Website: macys
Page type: cross-sells
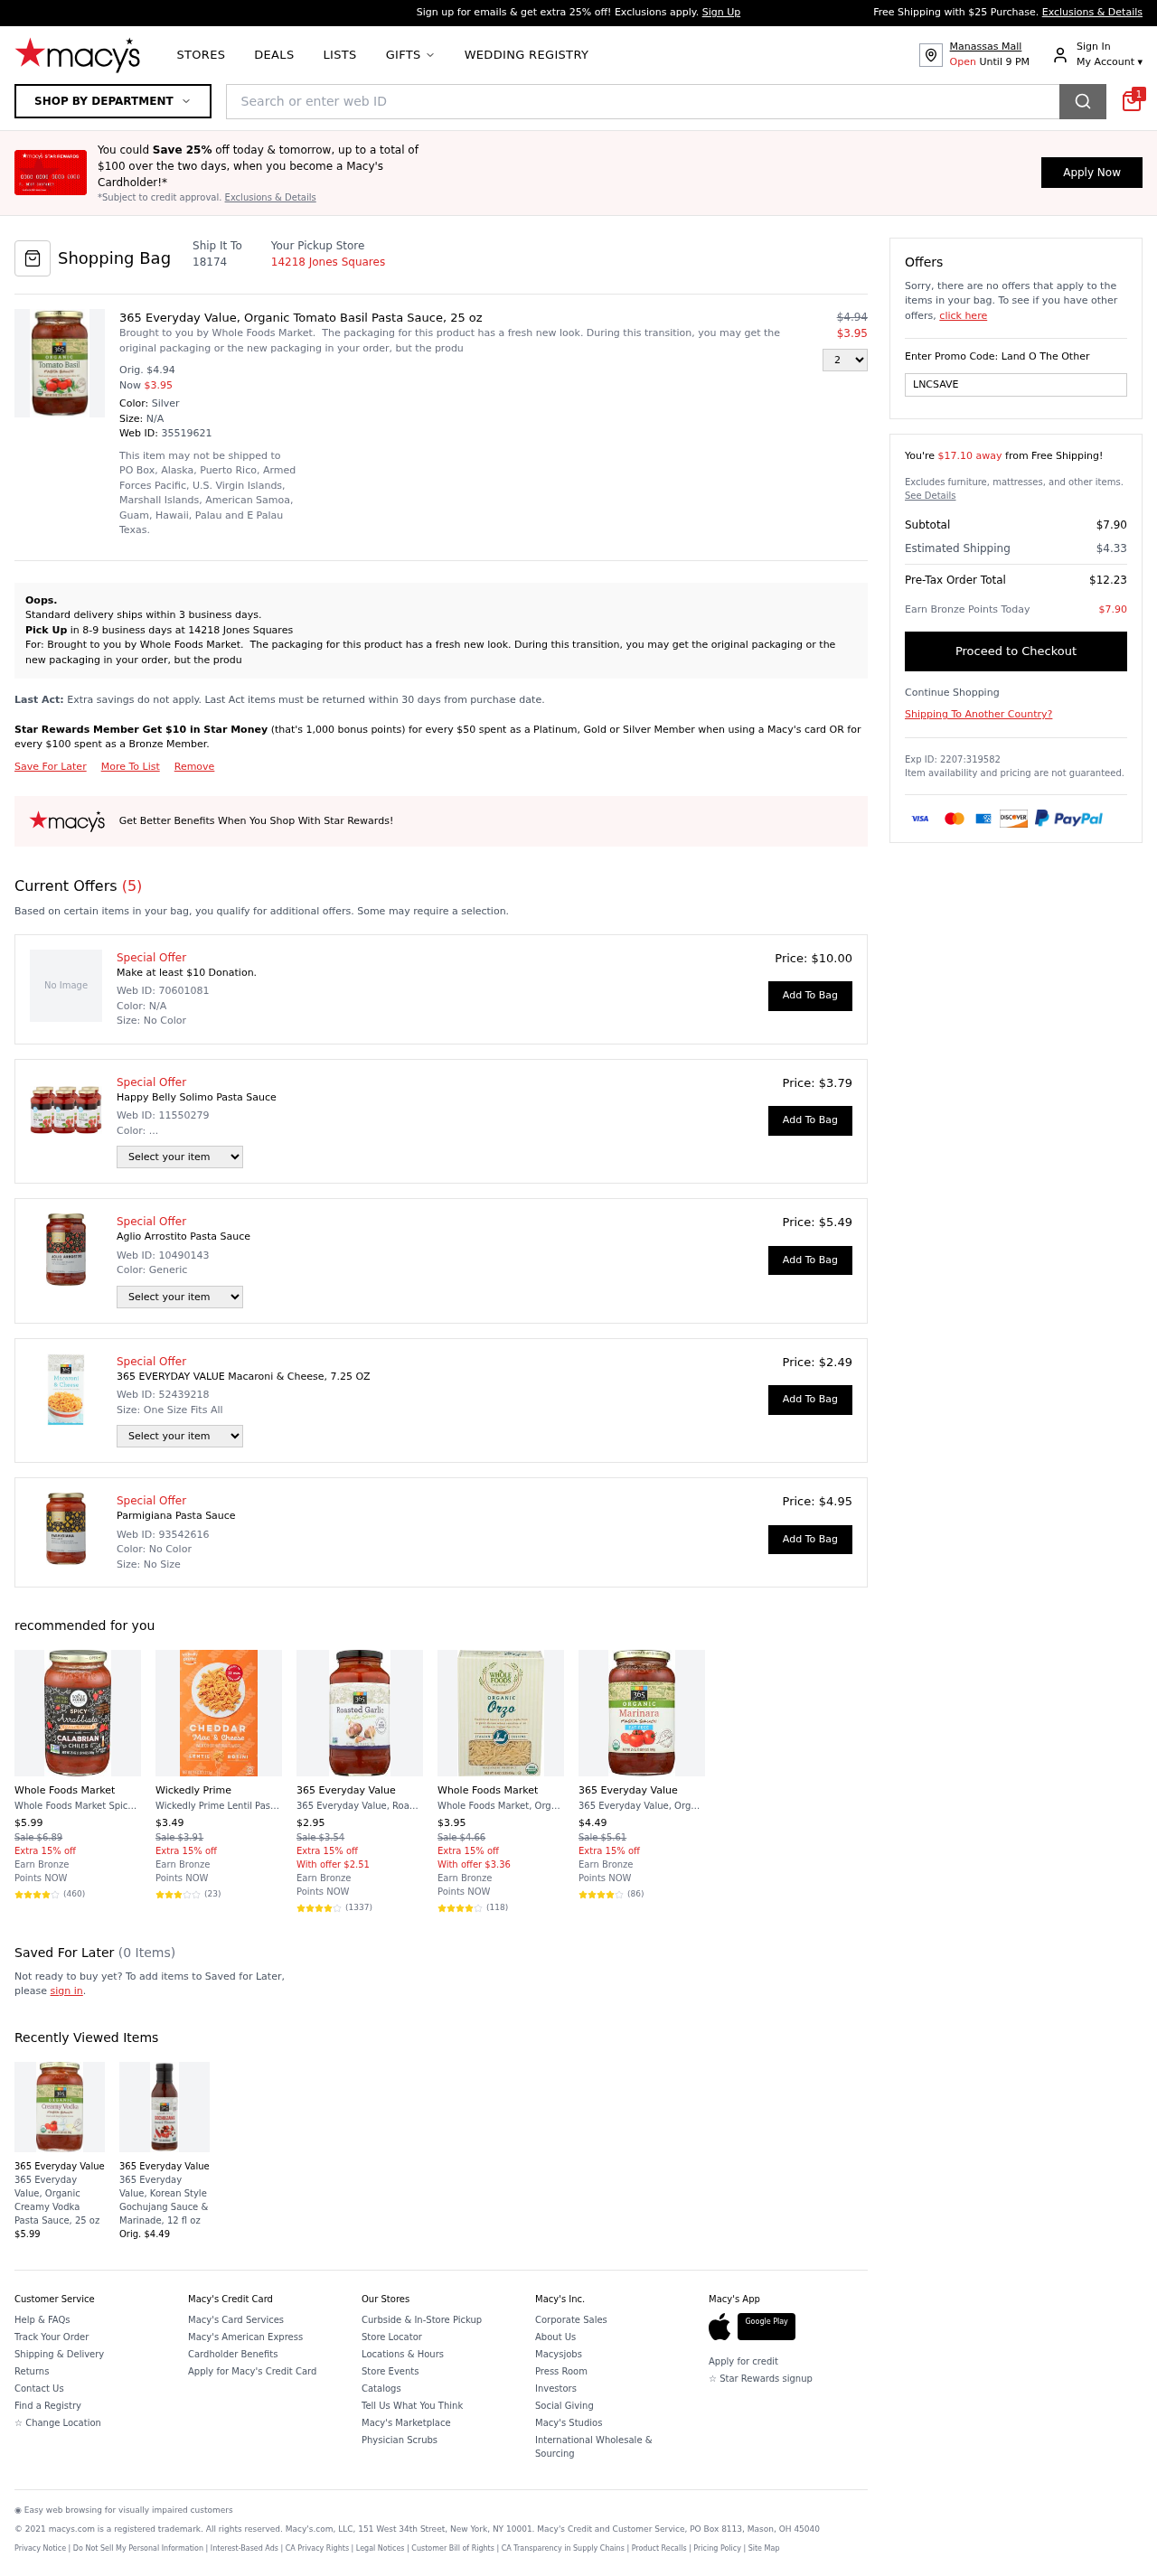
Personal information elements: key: PII_LOCATION1_STREET
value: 14218 Jones Squares
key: PII_POSTCODE
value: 18174
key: PII_PROMO_CODE
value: LNCSAVE
Product elements: key: PRODUCT10_BRAND
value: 365 Everyday Value
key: PRODUCT10_NAME
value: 365 Everyday Value, Organic Marinara Pasta Sauce, Fat Free, 25 oz
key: PRODUCT10_NUM_RATINGS
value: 86
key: PRODUCT10_PRICE
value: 4.49
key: PRODUCT10_RATING
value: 4.5
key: PRODUCT11_BRAND
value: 365 Everyday Value
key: PRODUCT11_NAME
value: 365 Everyday Value, Organic Creamy Vodka Pasta Sauce, 25 oz
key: PRODUCT11_PRICE
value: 5.99
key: PRODUCT12_BRAND
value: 365 Everyday Value
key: PRODUCT12_NAME
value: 365 Everyday Value, Korean Style Gochujang Sauce & Marinade, 12 fl oz
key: PRODUCT12_PRICE
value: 4.49
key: PRODUCT1_DESC
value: Brought to you by Whole Foods Market.  The packaging for this product has a fresh new look. During this transition, you may get the original packaging or the new packaging in your order, but the produ
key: PRODUCT1_NAME
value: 365 Everyday Value, Organic Tomato Basil Pasta Sauce, 25 oz
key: PRODUCT1_PRICE
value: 3.95
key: PRODUCT1_QUANTITY
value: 2
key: PRODUCT2_NAME
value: Happy Belly Solimo Pasta Sauce
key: PRODUCT2_PRICE
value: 3.79
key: PRODUCT3_NAME
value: Aglio Arrostito Pasta Sauce
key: PRODUCT3_PRICE
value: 5.49
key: PRODUCT4_NAME
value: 365 EVERYDAY VALUE Macaroni & Cheese, 7.25 OZ
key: PRODUCT4_PRICE
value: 2.49
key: PRODUCT5_NAME
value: Parmigiana Pasta Sauce
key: PRODUCT5_PRICE
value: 4.95
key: PRODUCT6_BRAND
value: Whole Foods Market
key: PRODUCT6_NAME
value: Whole Foods Market Spicy Arrabiatta Pasta Sauce With Calabrian Chile, 25 Fl Oz
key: PRODUCT6_NUM_RATINGS
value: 460
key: PRODUCT6_PRICE
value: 5.99
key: PRODUCT6_RATING
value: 4.4
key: PRODUCT7_BRAND
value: Wickedly Prime
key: PRODUCT7_NAME
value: Wickedly Prime Lentil Pasta Meal, Cheddar Mac & Cheese, 11oz
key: PRODUCT7_NUM_RATINGS
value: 23
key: PRODUCT7_PRICE
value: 3.49
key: PRODUCT7_RATING
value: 3.5
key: PRODUCT8_BRAND
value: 365 Everyday Value
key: PRODUCT8_NAME
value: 365 Everyday Value, Roasted Garlic Pasta Sauce, 25 oz
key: PRODUCT8_NUM_RATINGS
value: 1337
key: PRODUCT8_PRICE
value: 2.95
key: PRODUCT8_RATING
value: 4.4
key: PRODUCT9_BRAND
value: Whole Foods Market
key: PRODUCT9_NAME
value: Whole Foods Market, Organic Orzo, 16 oz
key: PRODUCT9_NUM_RATINGS
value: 118
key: PRODUCT9_PRICE
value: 3.95
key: PRODUCT9_RATING
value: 4.5
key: PRODUCT1_ORIGINAL_PRICE
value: $4.94
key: PRODUCT6_ORIGINAL_PRICE
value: Sale $6.89
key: PRODUCT7_ORIGINAL_PRICE
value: Sale $3.91
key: PRODUCT8_ORIGINAL_PRICE
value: Sale $3.54
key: PRODUCT9_ORIGINAL_PRICE
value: Sale $4.66
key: PRODUCT10_ORIGINAL_PRICE
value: Sale $5.61
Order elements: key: ORDER_ID
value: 35519621
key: ORDER_NUM_OFFERS
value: (5)
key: ORDER_FREE_SHIPPING_THRESHOLD
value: $17.10 away
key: ORDER_SUBTOTAL
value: $7.90
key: ORDER_SHIPPING_COST
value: $4.33
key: ORDER_TOTAL
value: $12.23
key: ORDER_POINTS_EARNED
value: $7.90
Search elements: key: HEADER_SEARCH
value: Search or enter web ID
Other elements: key: SAVED_NUM_ITEMS
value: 0